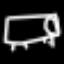
Label: bed